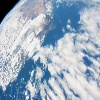
Label: cloud